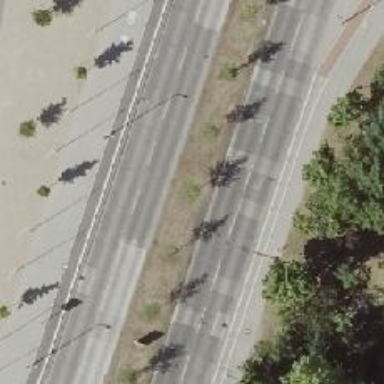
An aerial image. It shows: Avenue lined with deciduous broadleaved trees.